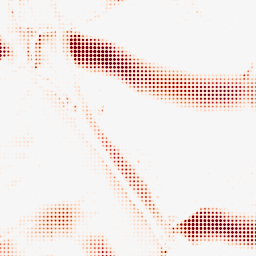
Category: morphological
Decomposition family: morphological_ellipse
Decomposition parameters: operation: opening
width: 50
height: 10
Upsampling method: sinc_hamming
Upsampling parameters: scale: 8
kernel_size: 4
Upsampling scale: 8